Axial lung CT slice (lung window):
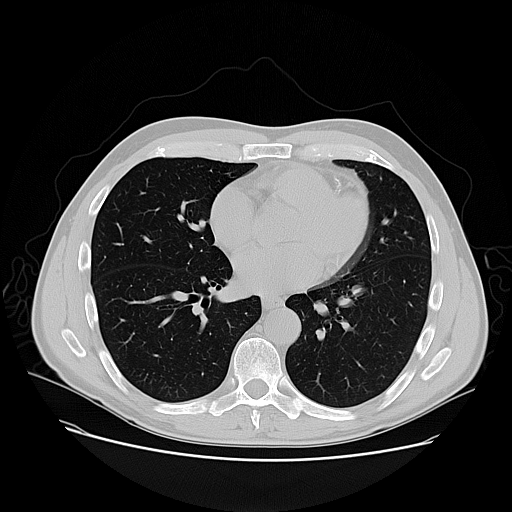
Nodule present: no